Question: I have a small problem with the primefaces inputTextArea. If the text is longer than the assigned panel height the text overflows behind my next panel. Once I click into the textarea the problem goes away but when viewing the page it just looks ugly as you can see in the image below.

here is my xhtml code:
'''
<!-- **************************** INITIAL DETAILS **************************** -->
<p:panel header="Initial Details" style="width:480px;height:300px;">
<p:inplace emptyLabel="--empty--" id="ajaxInplaceInitialDetails" editor="true">
<p:ajax event="save" listener="#{bigComplaintsDAO.handleEditSave}" update=":messages" />
<p:inputTextarea rows="10" cols="47" maxlength="5000" autoResize="false"
value="#{bigComplaintsDAO.selectedComplaintRow.initialdetails}"
required="true" label="text" queryDelay="750" minQueryLength="4" />
</p:inplace>
</p:panel>
<br/>
<!-- **************************** ADD NEW NOTES ******************************* -->
<p:panelGrid columns="1" cellpadding="5" style="width:450px;height:200px;">
<p:panel header="Add New Note">
<h:outputText value="Subject: *" />
<p:inputText id="subjectNew"
value="#{bigComplaintsDAO.newNoteSubject}" required="true"
label="Subject label">
<f:validateLength minimum="2" />
</p:inputText>
<p:inputTextarea id="bodyNew" rows="10" cols="47" maxlength="5000"
value="#{bigComplaintsDAO.newNoteBody}" required="true"
label="Body" queryDelay="750" minQueryLength="4">
</p:inputTextarea>
</p:panel>
<p:commandButton value="Submit"
process="@this, subjectNew, bodyNew"
update=":messages, accordionPanelNotes, :messages"
actionListener="#{bigComplaintsDAO.addNewNote}" id="btnSubmit">
<f:actionListener binding="#{bigComplaintsDAO.init()}" />
</p:commandButton>
</p:panelGrid>
'''
Is there any code I can add in to the inputTextArea that will stop the text spilling out of the panel?
I'm using Eclipse kepler, Glassfish4.0, Google Chrome
Thanks
Thanks
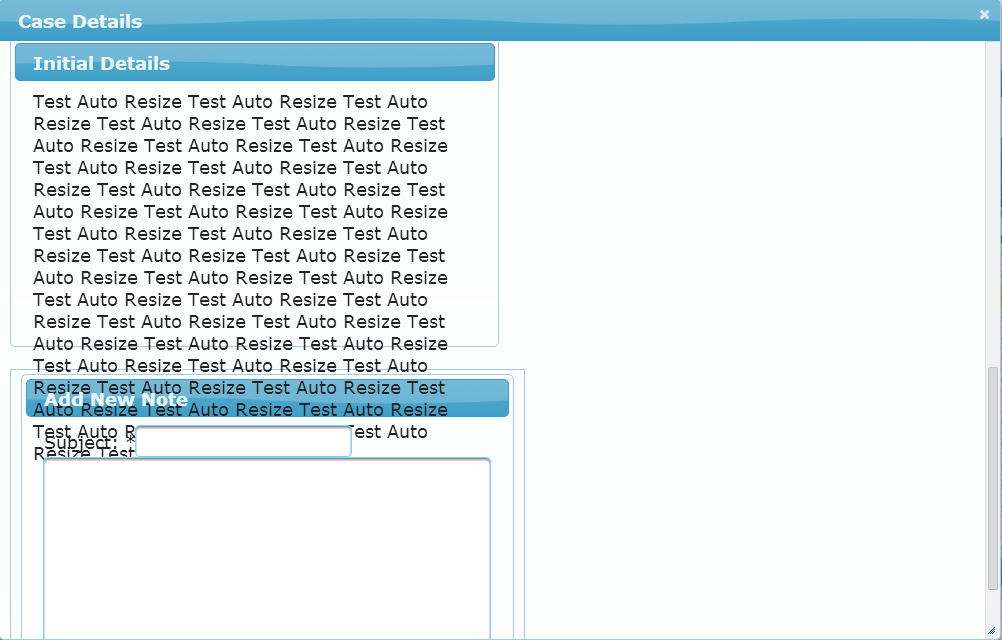
Answer: Solved it!
But just in case someone else ever has the same problem here is what I did.
I edited the code as follows:
'''
<p:panel header="Initial Details" style="width:480px;height:300px;">
<p:scrollPanel style="width:465px;height:255px">
<p:inplace emptyLabel="--empty--" id="ajaxInplaceInitialDetails" editor="true">
<p:ajax event="save" listener="#{bigComplaintsDAO.handleEditSave}" update=":messages" />
<p:inputTextarea rows="10" cols="47" maxlength="5000" autoResize="false"
value="#{bigComplaintsDAO.selectedComplaintRow.initialdetails}"
required="true" label="text" queryDelay="750" minQueryLength="4" />
</p:inplace>
</p:scrollPanel>
</p:panel>
<br/>
<!-- **************************** ADD NEW NOTES ******************************* -->
'''
I added a scroll panel inside the main panel itself then tweaked the height and width so that it would be flush inside.
more information on scroll panels can be found here:
<URL>